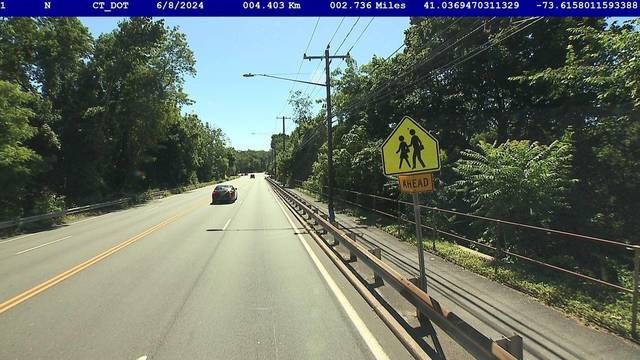
Region: United States
Coordinates: 41.037, -73.616